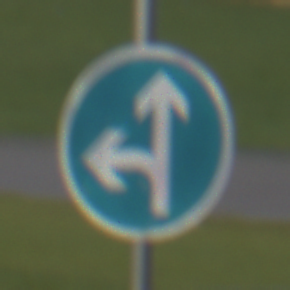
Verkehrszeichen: VorgeschriebeneFahrtrichtungGeradeausOderLinks
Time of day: MorningAfternoon
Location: Outdoor (Suburban)
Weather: PartlyCloudy
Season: NotSpecified
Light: Natural